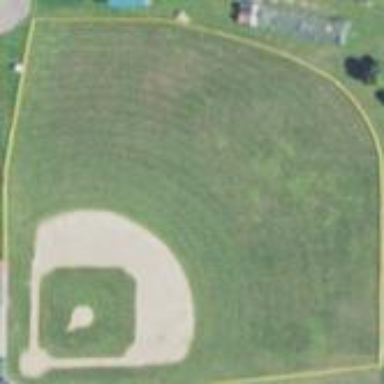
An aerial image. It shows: Baseball pitch for leisure land activities.